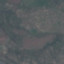
Land use / land cover: HerbaceousVegetation